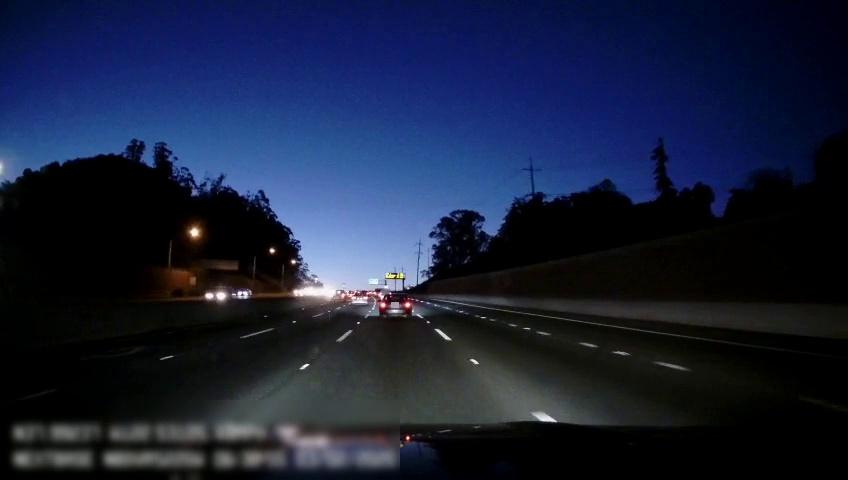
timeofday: Night
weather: Other
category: Drivable Space
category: Vehicles | SUV
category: Vehicles | SUV
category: Vehicles | Car
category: Vehicles | Truck
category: Vehicles | Car
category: Vehicles | SUV
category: Vehicles | Car
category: Lanes | Alternate Lane
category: Lanes | Alternate Lane
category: Lanes | Current Lane
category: Lanes | Current Lane
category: Lanes | Alternate Lane
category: Lanes | Alternate Lane